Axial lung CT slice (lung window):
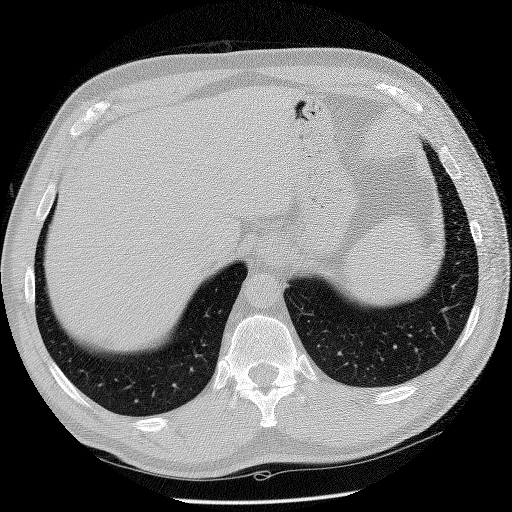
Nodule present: no